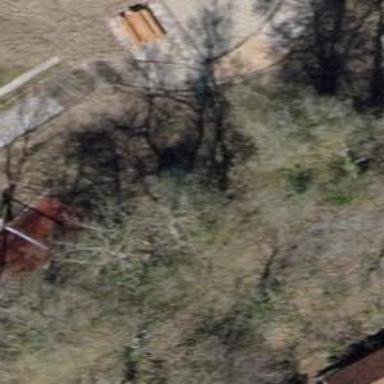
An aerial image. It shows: Brown bench.